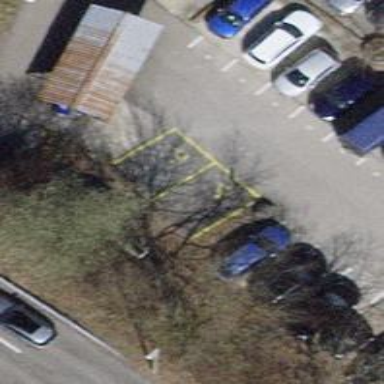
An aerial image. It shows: Disabled parking space.